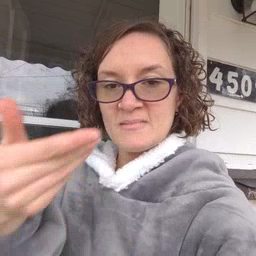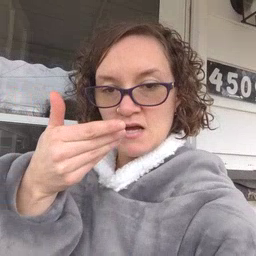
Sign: pizza